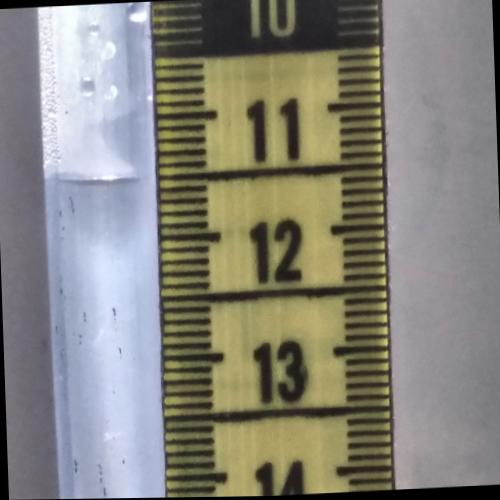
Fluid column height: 11.5 cm